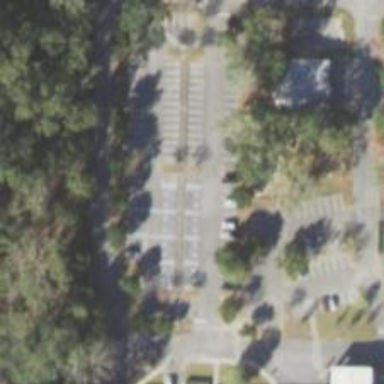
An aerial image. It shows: Parking space.